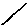
Label: line